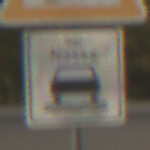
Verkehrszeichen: BeiNaesse
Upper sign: SchleuderOderRutschgefahr
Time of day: MorningAfternoon
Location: Outdoor (Suburban)
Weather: Clear
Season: NotSpecified
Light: Natural